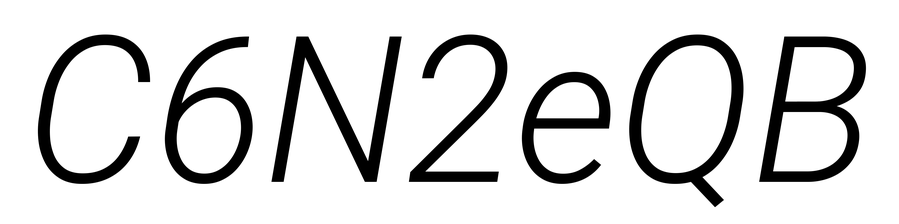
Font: Roboto-Italic_Light_Italic